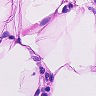
Metastatic tissue present: no